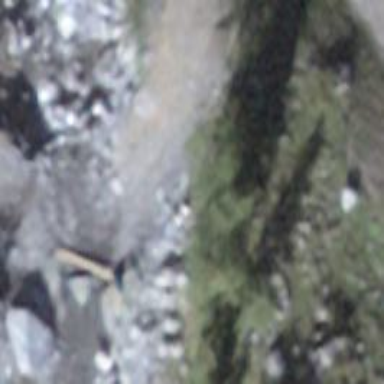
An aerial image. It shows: Path leading to bridge.